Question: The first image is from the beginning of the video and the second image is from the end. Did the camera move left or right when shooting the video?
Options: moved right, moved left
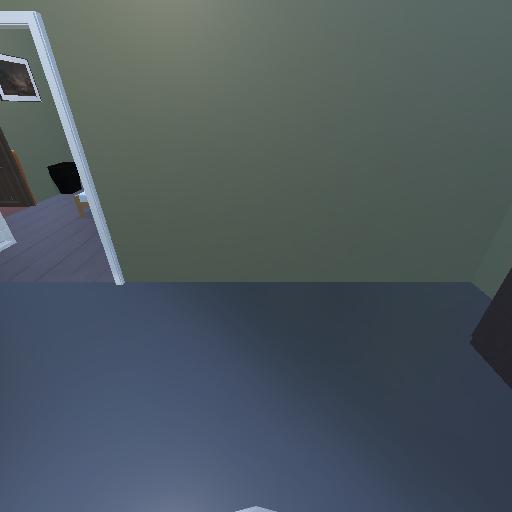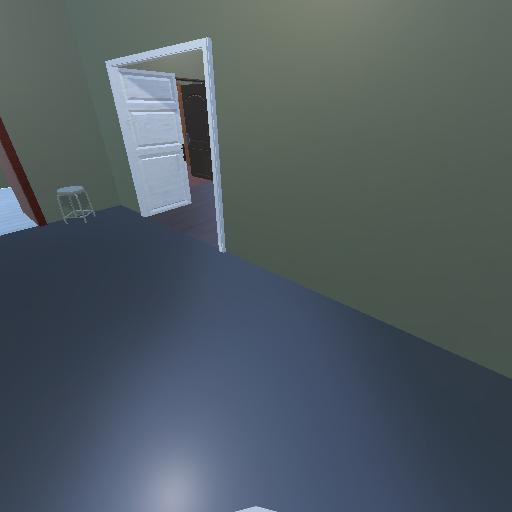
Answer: moved right